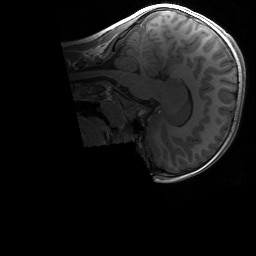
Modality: T1w
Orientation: sagittal
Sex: male
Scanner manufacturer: siemens
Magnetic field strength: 3 T
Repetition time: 1.9 s
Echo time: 0.00243 s